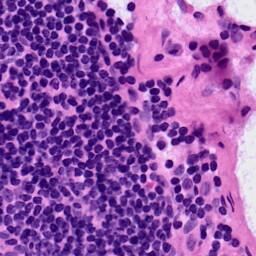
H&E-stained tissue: LymphNode